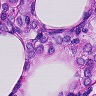
Metastatic tissue present: yes